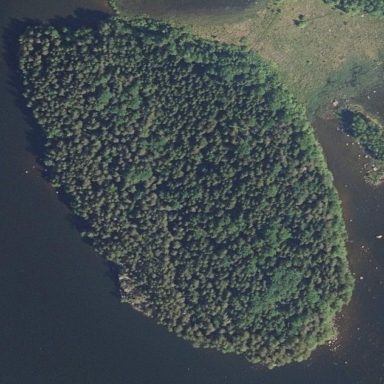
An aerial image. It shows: Islet.